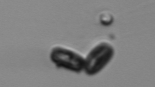
Label: Thalassiosira